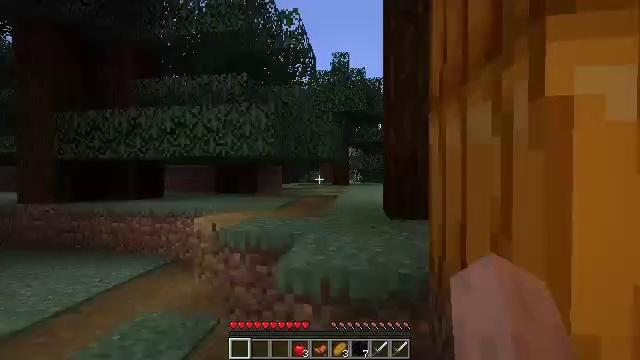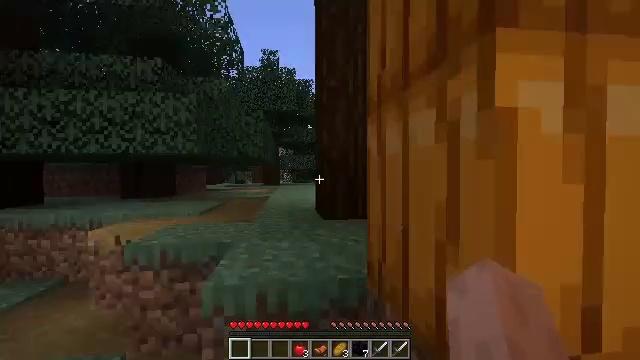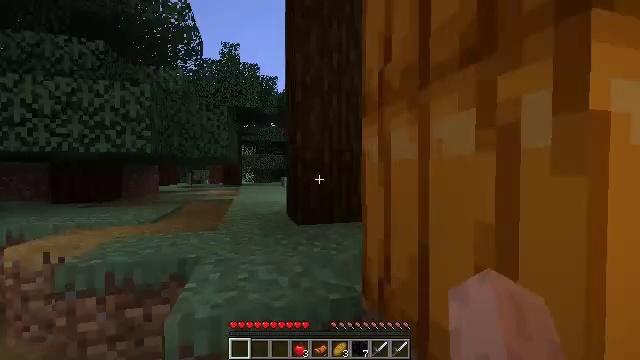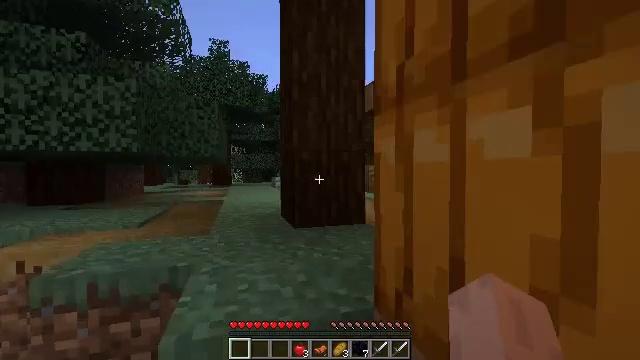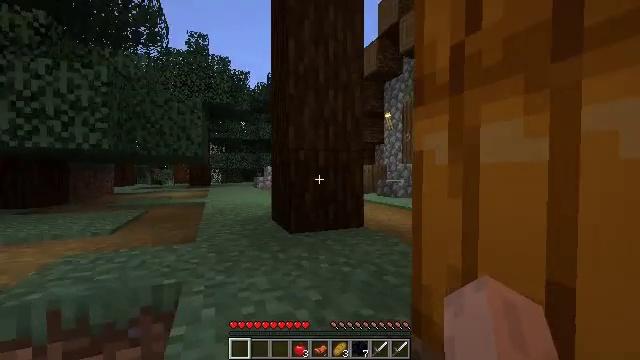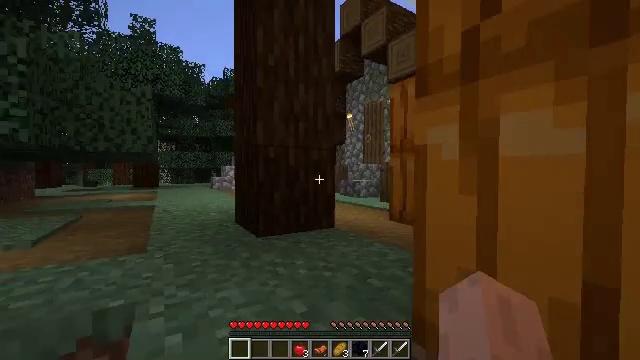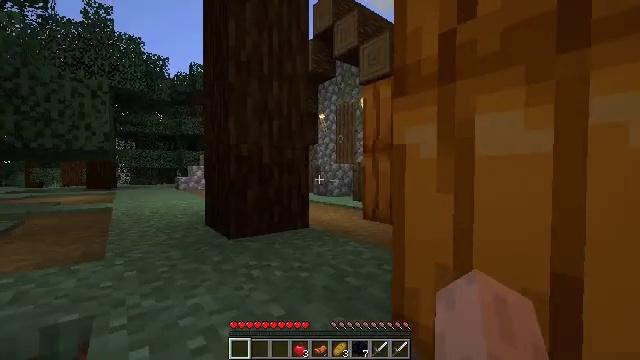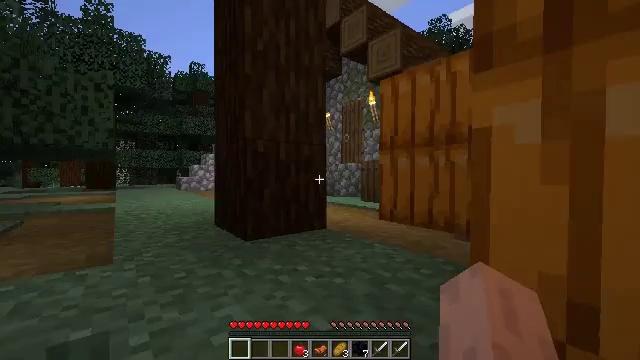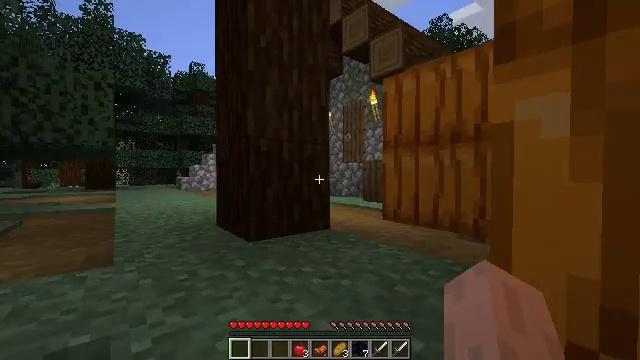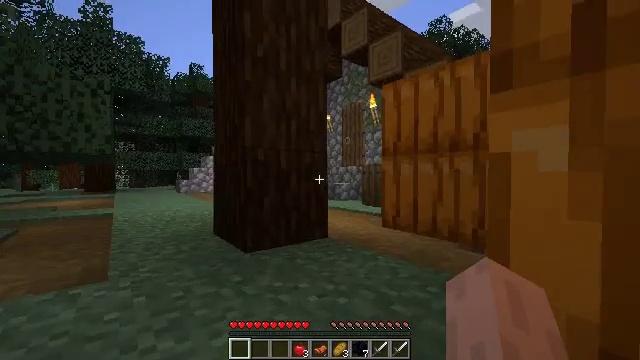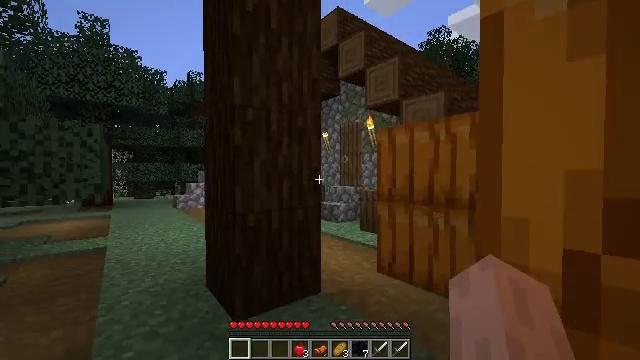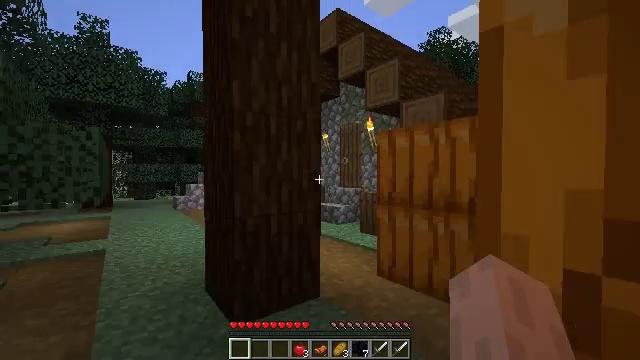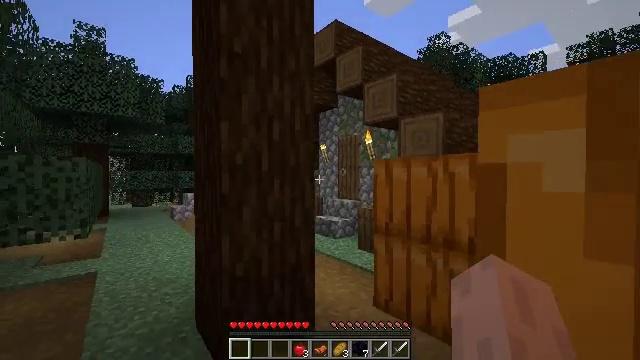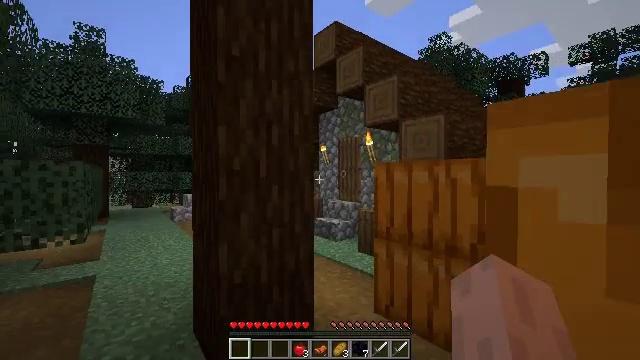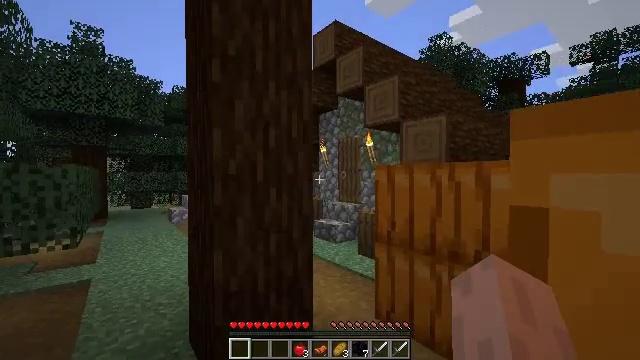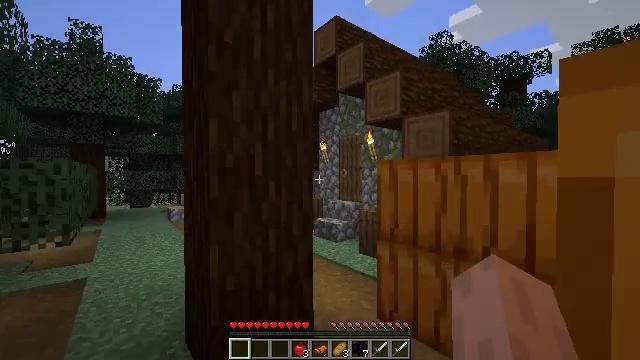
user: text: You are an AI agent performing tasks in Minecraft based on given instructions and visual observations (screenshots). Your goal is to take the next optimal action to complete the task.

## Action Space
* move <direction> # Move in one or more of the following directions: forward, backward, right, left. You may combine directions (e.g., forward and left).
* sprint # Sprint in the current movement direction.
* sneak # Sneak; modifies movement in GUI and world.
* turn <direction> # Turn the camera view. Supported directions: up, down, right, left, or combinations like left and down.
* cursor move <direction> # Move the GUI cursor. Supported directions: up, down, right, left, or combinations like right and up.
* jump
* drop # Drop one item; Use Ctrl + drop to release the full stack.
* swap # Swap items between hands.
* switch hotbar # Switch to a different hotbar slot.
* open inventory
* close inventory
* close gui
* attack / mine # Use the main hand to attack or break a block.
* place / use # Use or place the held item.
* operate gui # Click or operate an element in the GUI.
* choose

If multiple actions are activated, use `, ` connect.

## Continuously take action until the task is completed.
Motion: motion action
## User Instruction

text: Mine the blue bed to pick it up.
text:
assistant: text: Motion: move forward and move left, turn right
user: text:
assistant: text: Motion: move forward and move left, turn right
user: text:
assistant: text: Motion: move forward and move left, turn right
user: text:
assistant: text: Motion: move forward and move left, turn right
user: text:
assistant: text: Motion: move forward and move left, turn right
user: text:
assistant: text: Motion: move forward and move left, turn right
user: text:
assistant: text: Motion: move forward and move left
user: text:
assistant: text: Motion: move forward
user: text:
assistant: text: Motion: move forward, jump
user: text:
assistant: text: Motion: move forward, jump
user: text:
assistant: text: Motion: move forward, jump
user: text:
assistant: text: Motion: move forward, jump
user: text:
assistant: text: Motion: move forward and move left
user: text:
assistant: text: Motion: move forward and move left
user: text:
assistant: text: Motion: move forward and move left
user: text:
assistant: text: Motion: move forward and move left
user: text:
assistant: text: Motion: move forward
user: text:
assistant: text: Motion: move forward, turn left
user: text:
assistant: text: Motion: move forward, turn left and down
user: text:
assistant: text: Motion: move forward, turn left and down
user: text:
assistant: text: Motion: move forward, turn left and down
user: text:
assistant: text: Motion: move forward, turn left
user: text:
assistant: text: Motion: move forward, turn left
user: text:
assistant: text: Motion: move forward, turn left
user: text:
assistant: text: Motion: move forward, turn left
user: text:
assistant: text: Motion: move forward, turn left and up
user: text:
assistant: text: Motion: move forward, turn left
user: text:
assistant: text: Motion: move forward, turn left
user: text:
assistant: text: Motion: move forward, sprint, turn left
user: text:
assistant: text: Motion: move forward, sprint, turn left and up